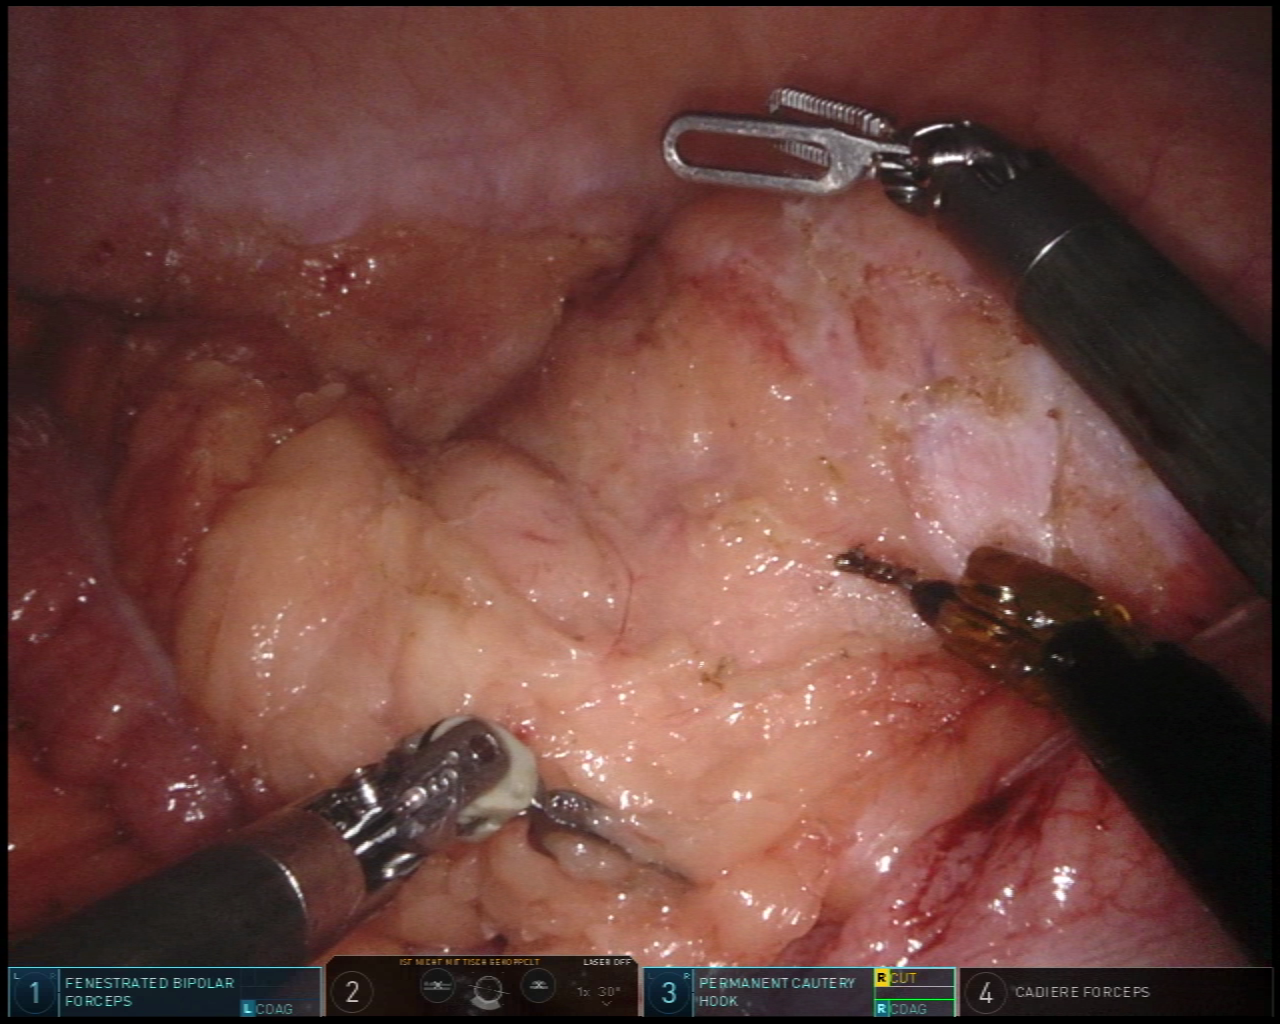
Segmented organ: colon
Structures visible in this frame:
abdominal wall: yes
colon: yes
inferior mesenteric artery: no
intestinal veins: no
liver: no
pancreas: no
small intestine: no
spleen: no
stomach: no
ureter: no
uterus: no
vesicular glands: no